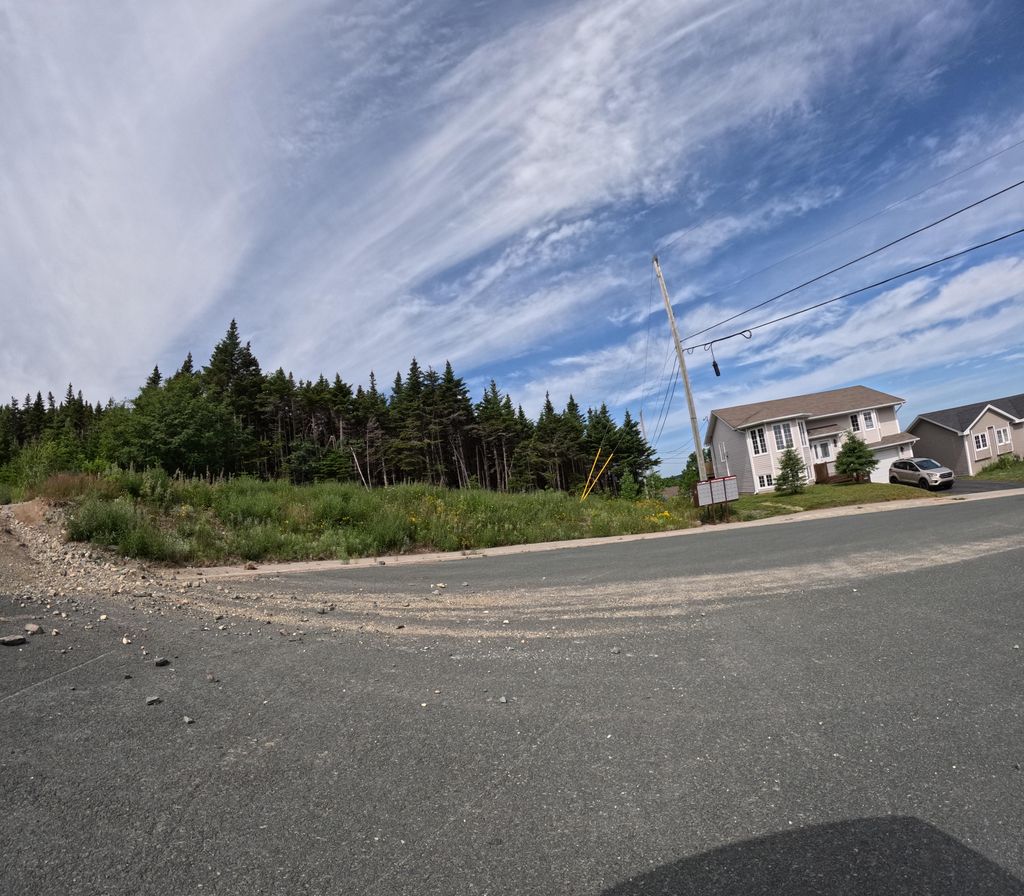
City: st_johns